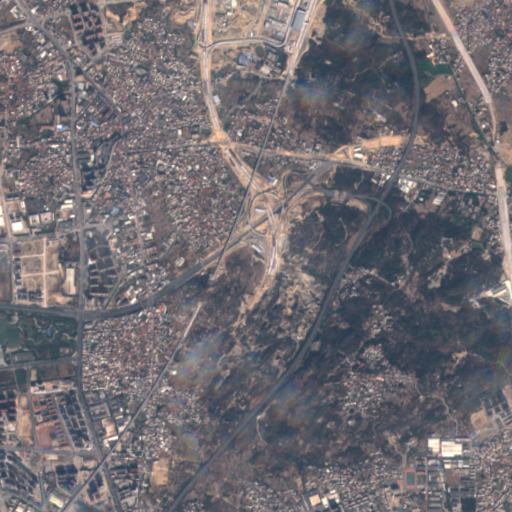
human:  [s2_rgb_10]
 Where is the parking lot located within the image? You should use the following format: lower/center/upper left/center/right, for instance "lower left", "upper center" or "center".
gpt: The parking lot is located in the lower left of the image.
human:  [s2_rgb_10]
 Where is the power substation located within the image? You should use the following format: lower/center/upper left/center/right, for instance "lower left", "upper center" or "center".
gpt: The power substation is located in the upper center of the image.
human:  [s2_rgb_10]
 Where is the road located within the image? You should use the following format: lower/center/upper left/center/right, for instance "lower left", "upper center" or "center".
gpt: There is no road in the image.